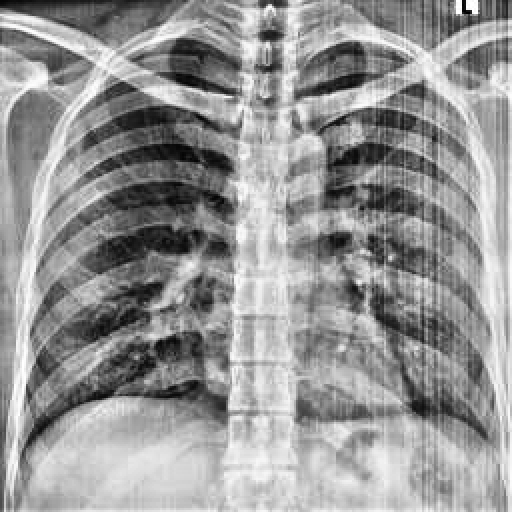
Finding: NORMAL